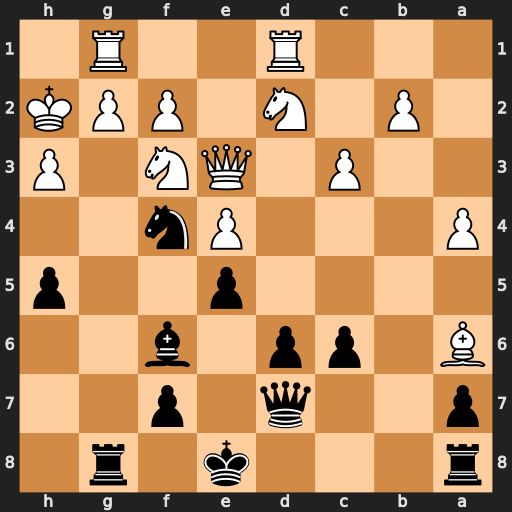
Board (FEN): r3k1r1/p2q1p2/B1pp1b2/4p2p/P3Pn2/2P1QN1P/1P1N1PPK/3R2R1
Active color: b
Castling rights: q
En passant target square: -
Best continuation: Rxg2+ Kh1 Qxh3+ Nh2 Qxh2#